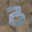
Label: 3